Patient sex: F
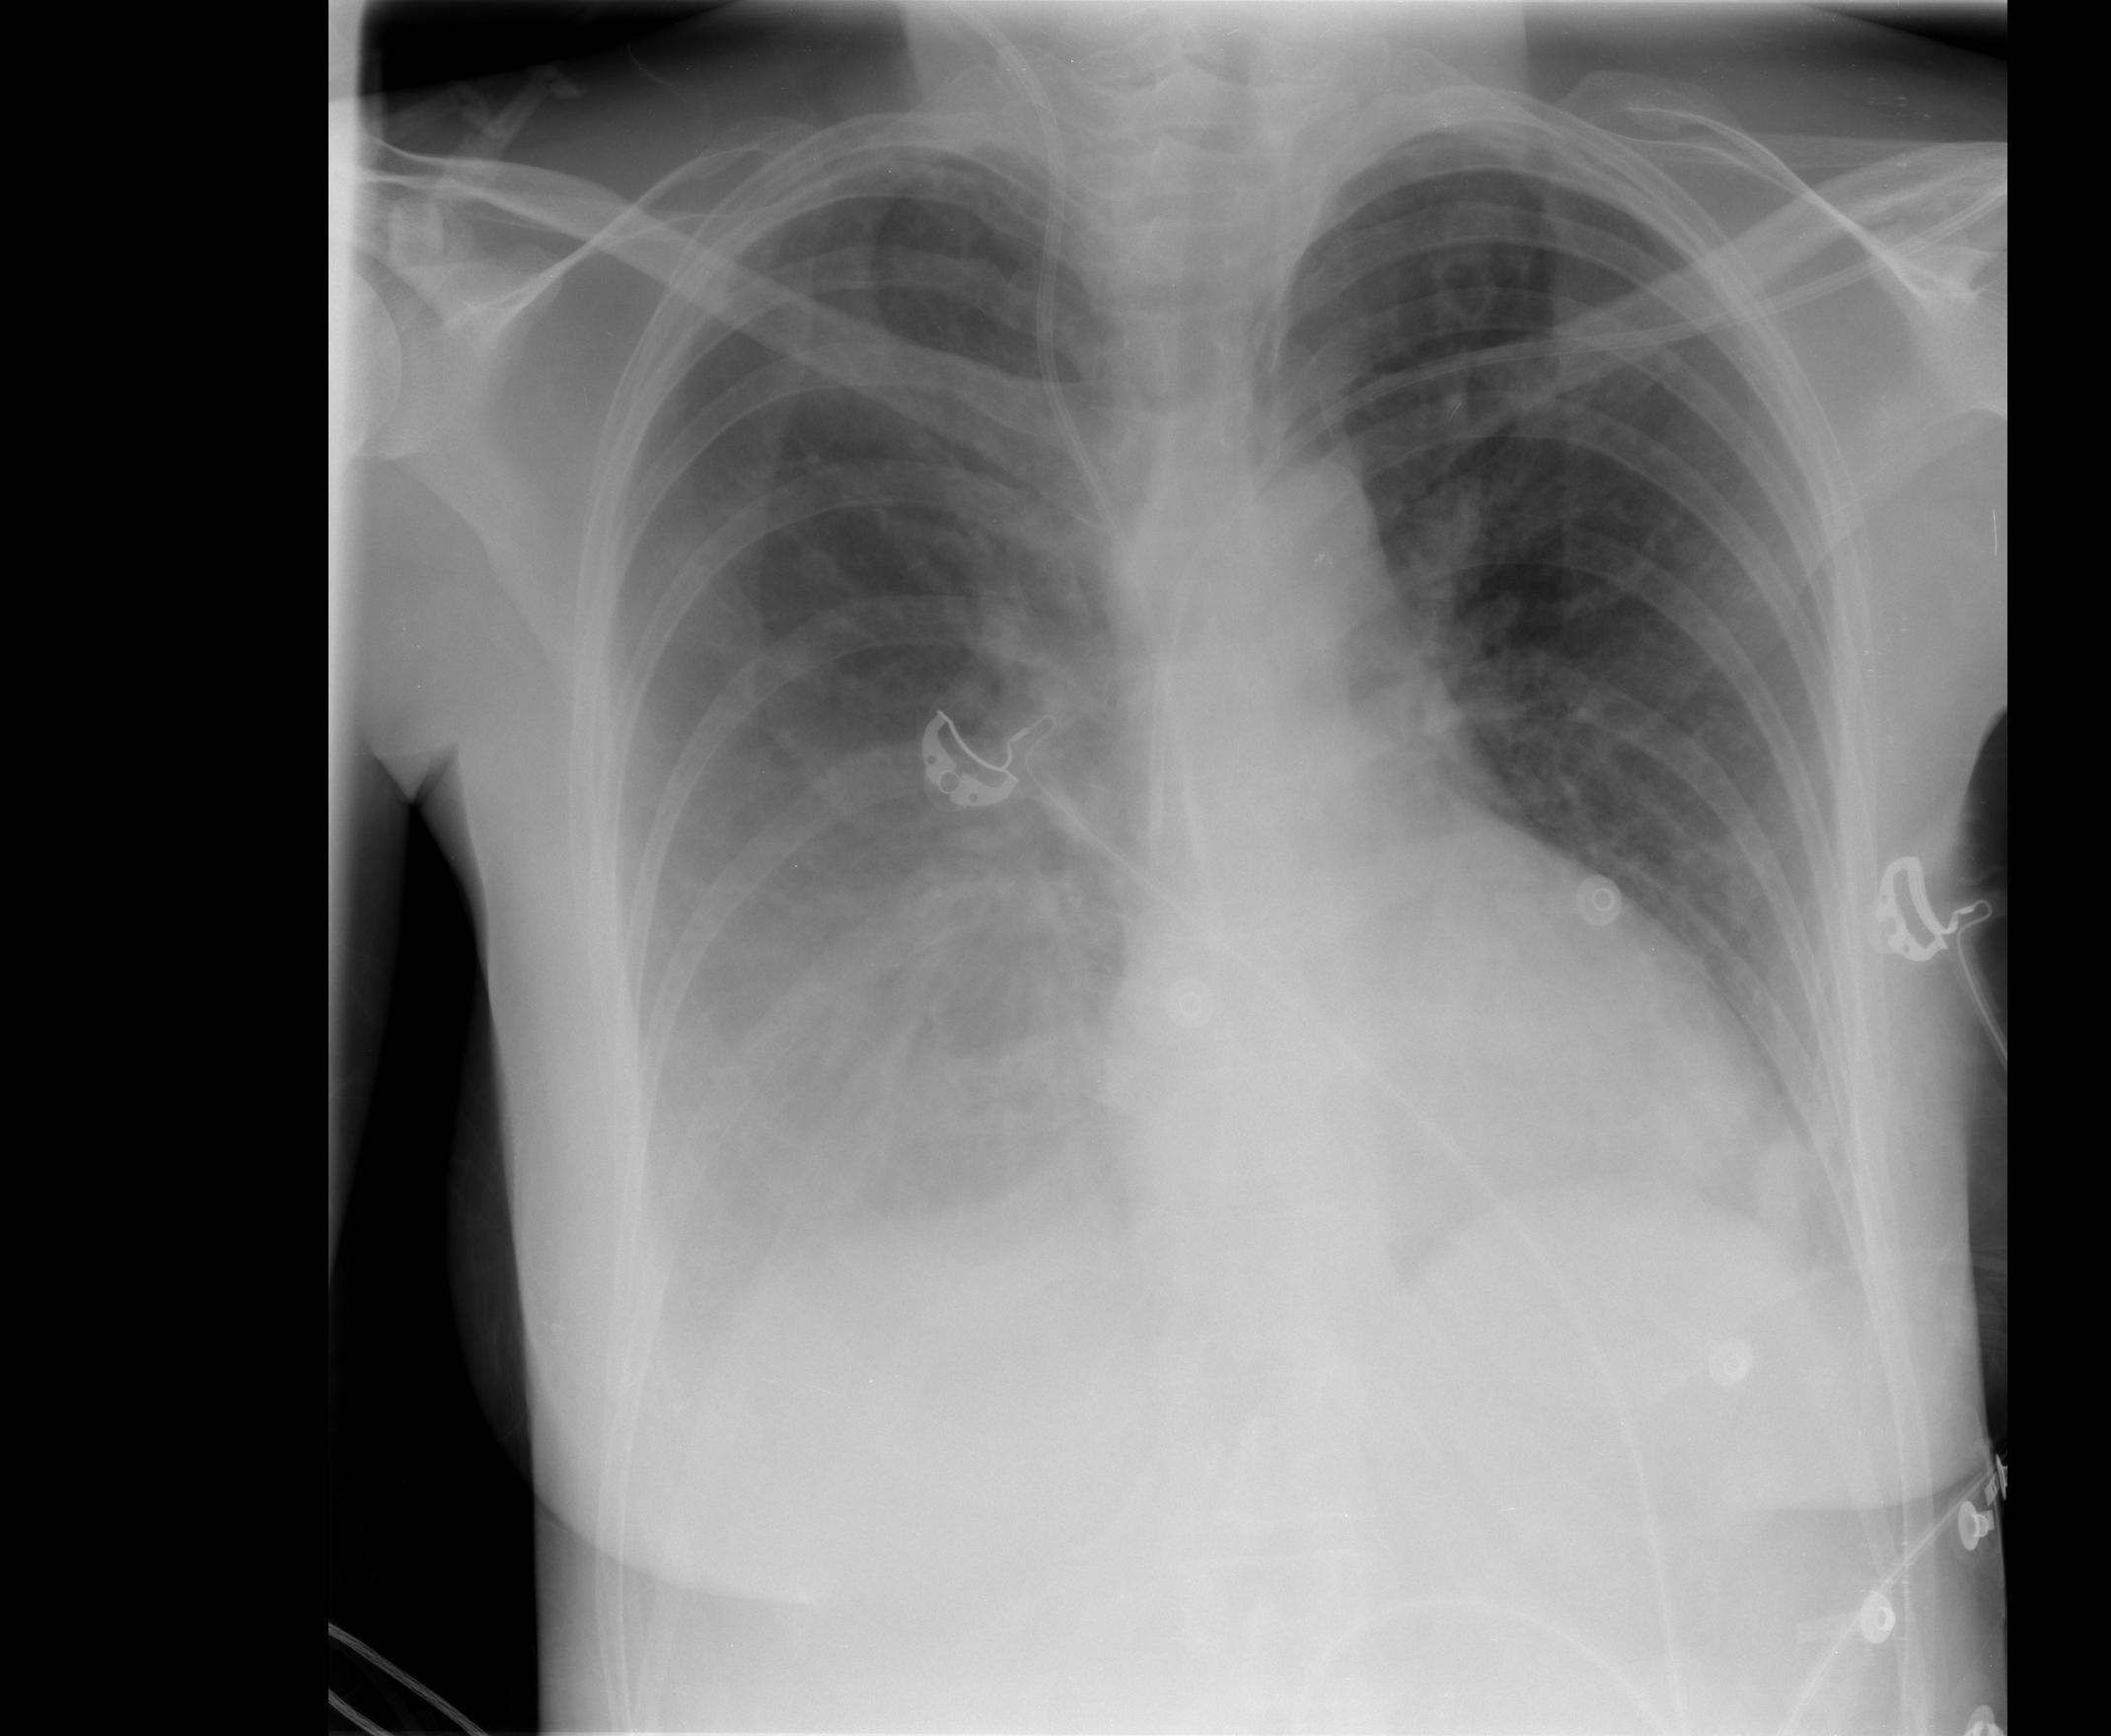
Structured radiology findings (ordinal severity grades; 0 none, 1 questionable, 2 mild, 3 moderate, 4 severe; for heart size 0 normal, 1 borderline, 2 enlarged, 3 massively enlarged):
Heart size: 0
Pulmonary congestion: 2
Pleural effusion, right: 2
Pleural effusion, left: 2
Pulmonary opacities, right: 0
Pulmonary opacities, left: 0
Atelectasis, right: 2
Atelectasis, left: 2